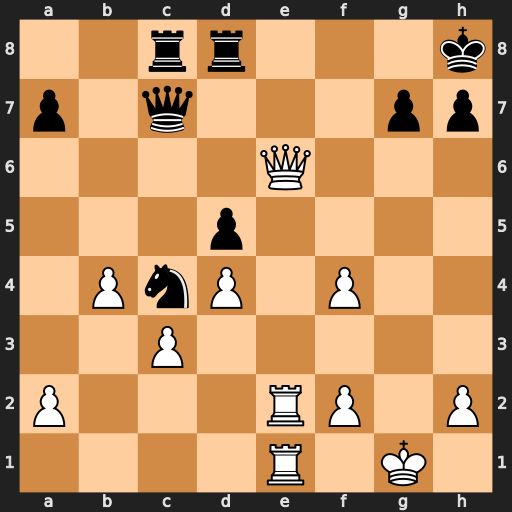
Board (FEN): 2rr3k/p1q3pp/4Q3/3p4/1PnP1P2/2P5/P3RP1P/4R1K1
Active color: w
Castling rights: -
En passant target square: -
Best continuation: Qe8+ Rxe8 Rxe8+ Rxe8 Rxe8#